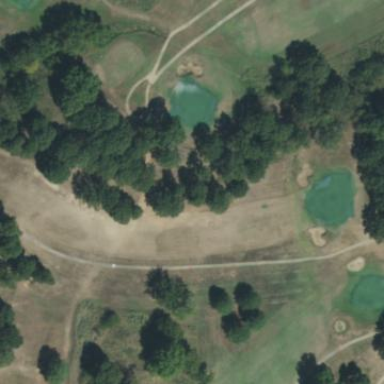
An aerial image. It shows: Golf fairway surrounded by grass.